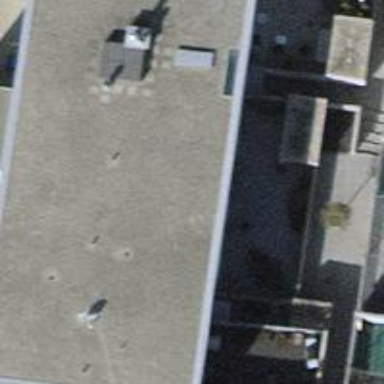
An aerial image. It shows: Building with flat roof.